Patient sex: M
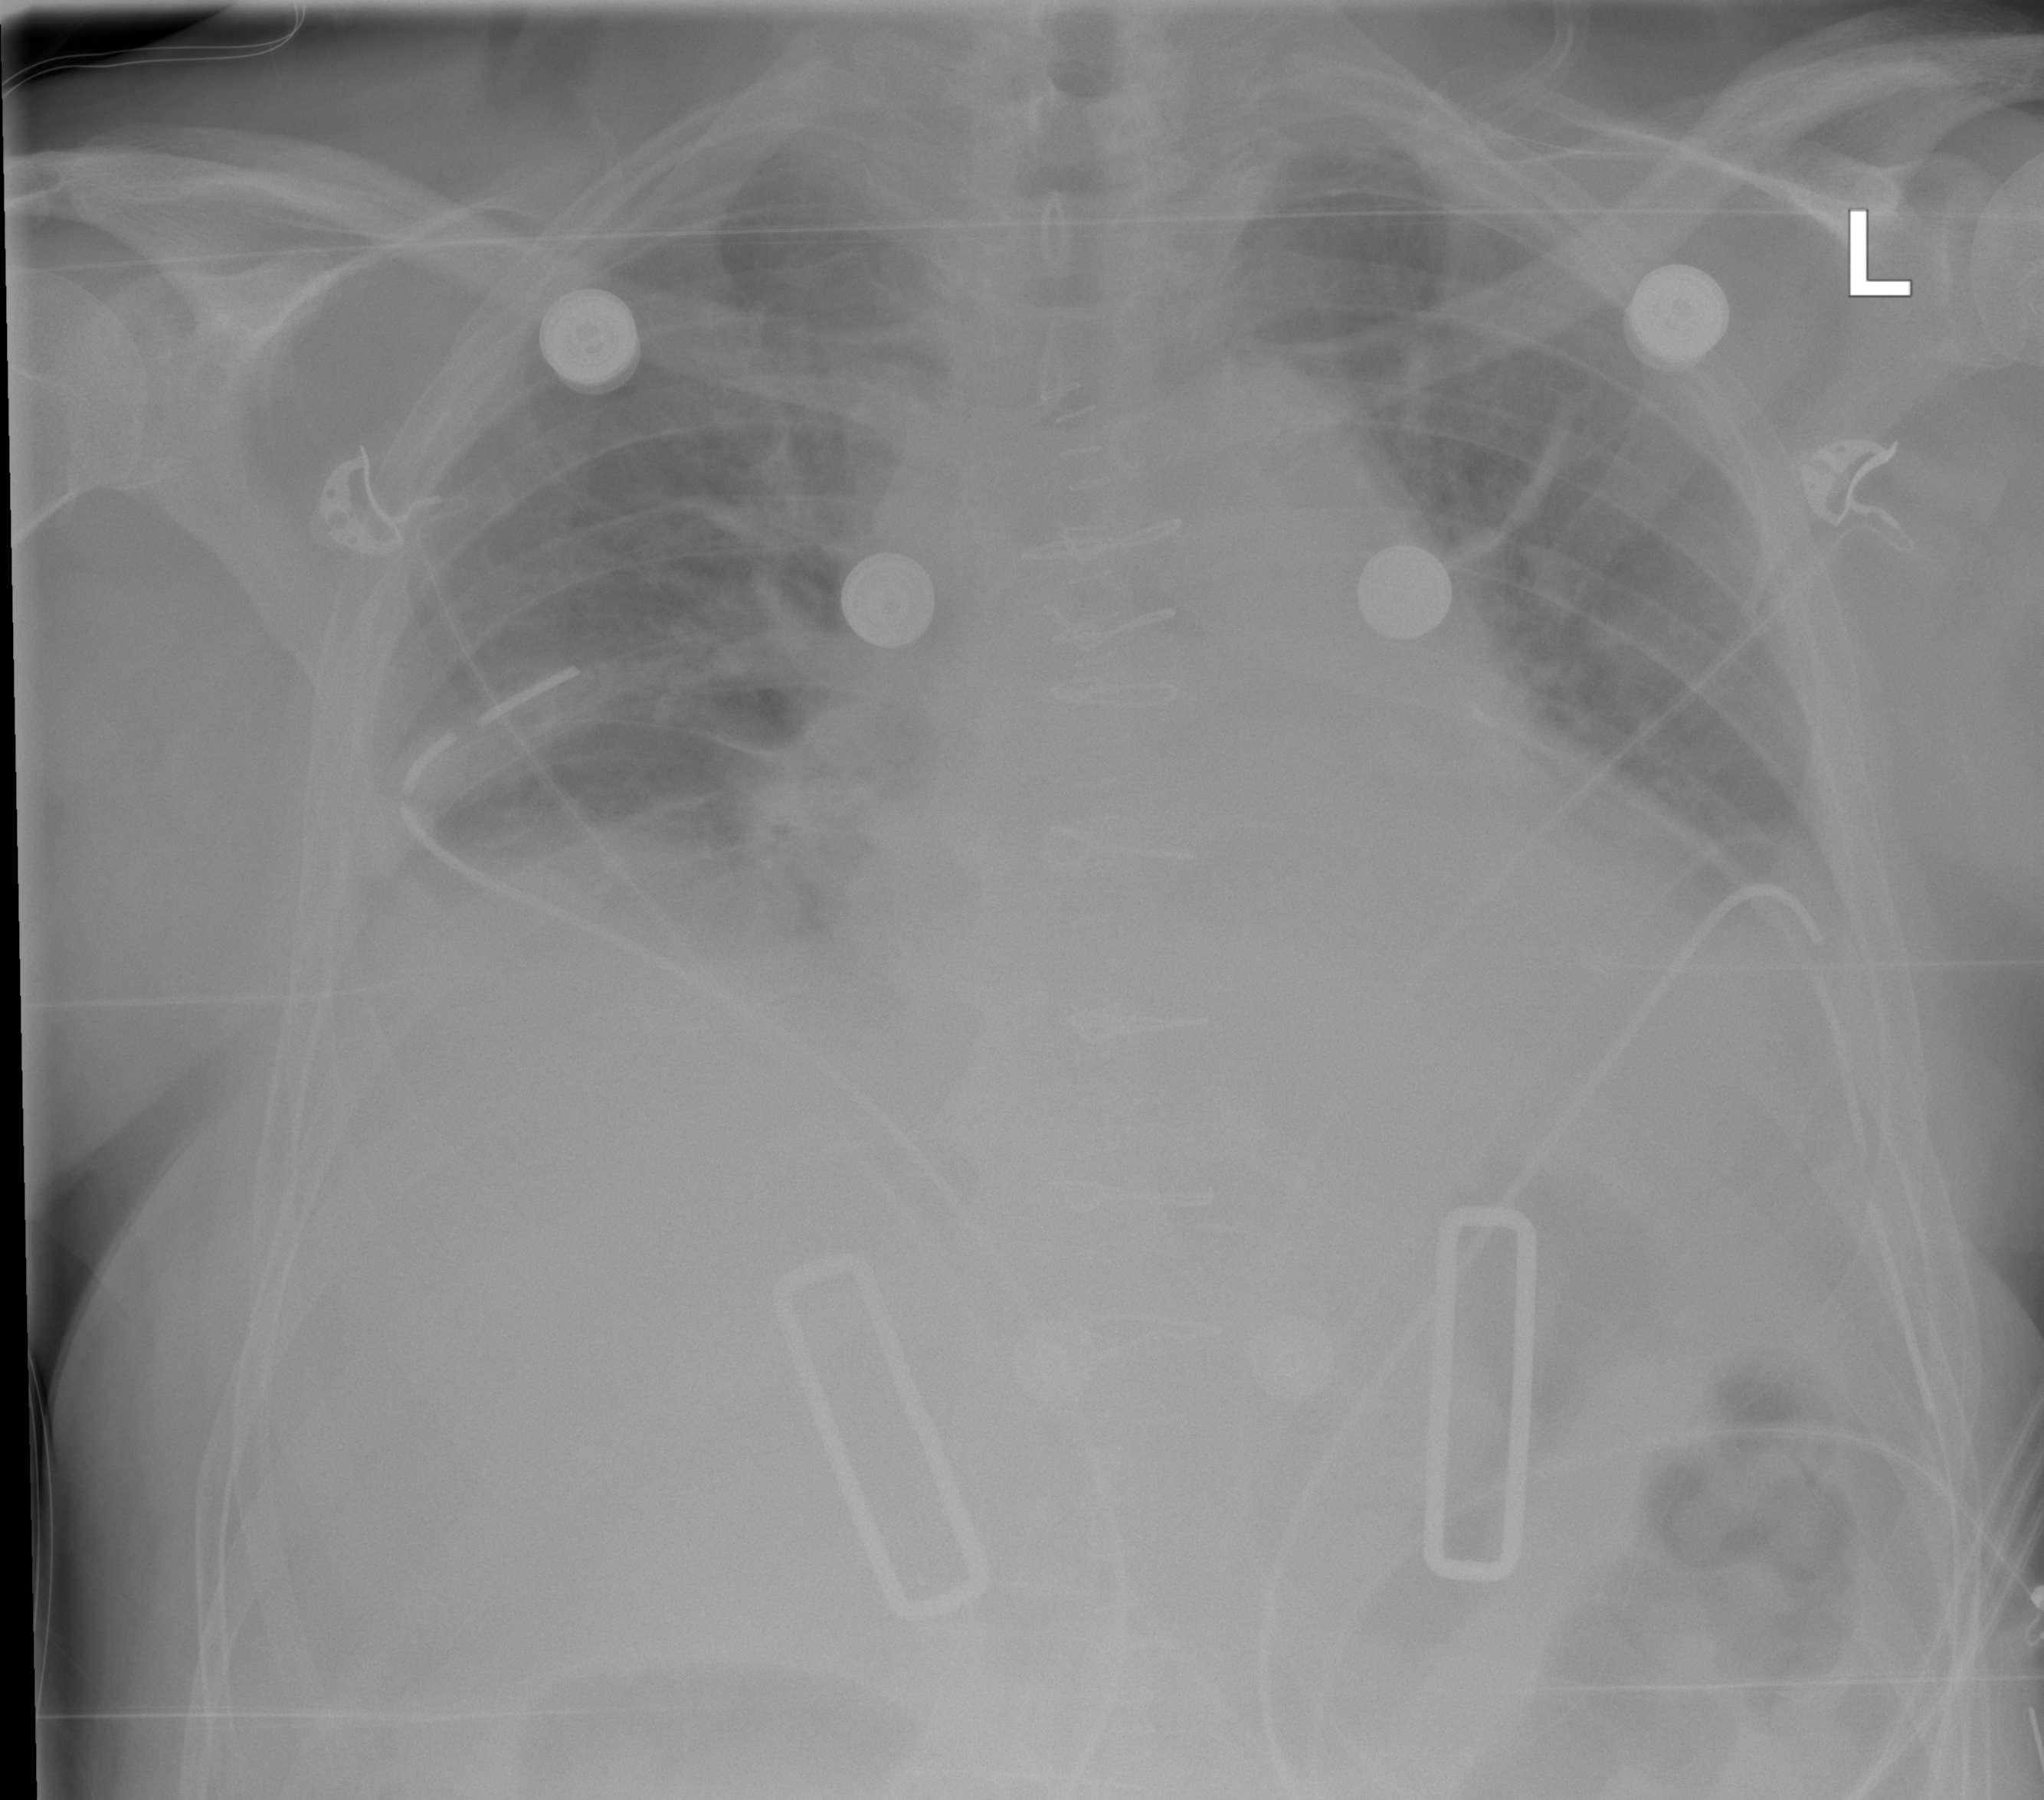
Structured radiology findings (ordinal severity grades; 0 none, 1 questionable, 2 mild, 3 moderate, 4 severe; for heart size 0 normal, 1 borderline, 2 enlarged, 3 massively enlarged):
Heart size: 2
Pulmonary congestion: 2
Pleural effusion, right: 2
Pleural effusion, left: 2
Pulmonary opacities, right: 2
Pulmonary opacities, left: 2
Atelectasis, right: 2
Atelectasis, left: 2